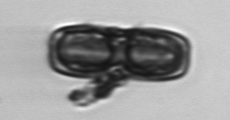
Label: Ephemera